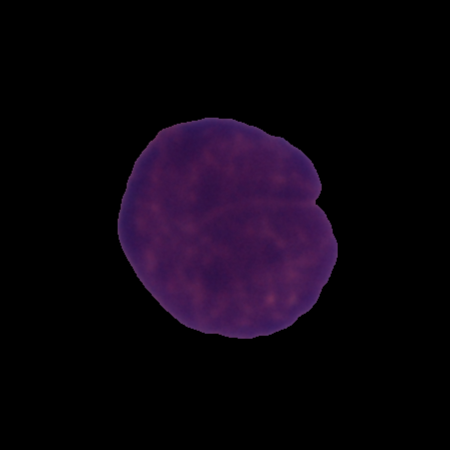
Label: cancer